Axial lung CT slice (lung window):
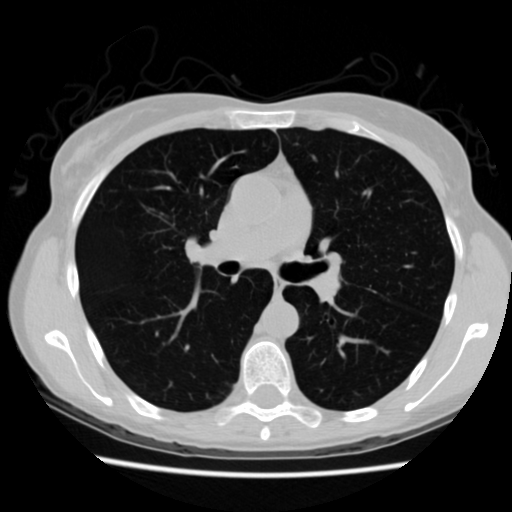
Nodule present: no